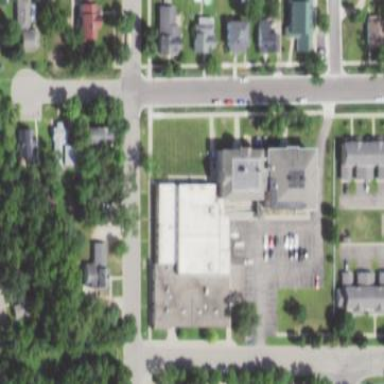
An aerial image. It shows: Public building.